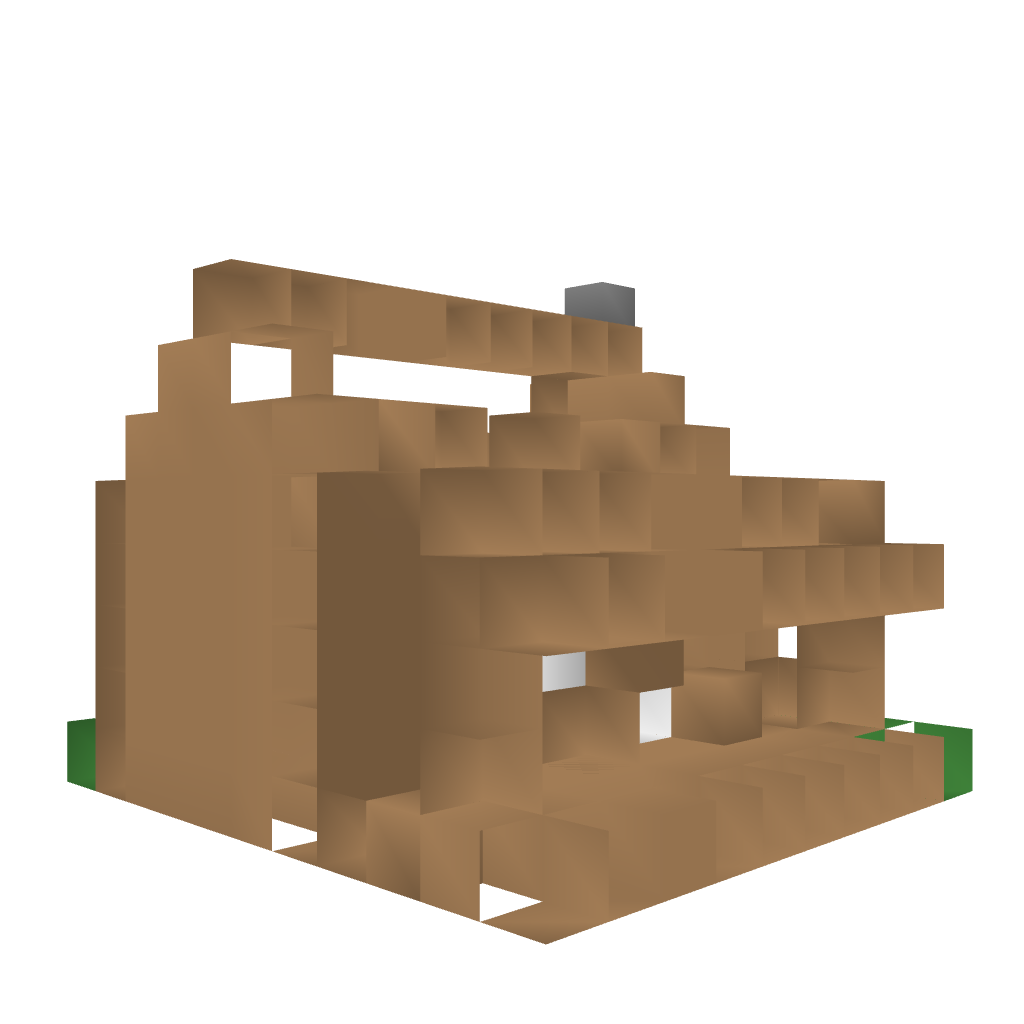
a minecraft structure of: Small Shack bad low quality